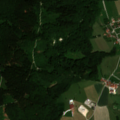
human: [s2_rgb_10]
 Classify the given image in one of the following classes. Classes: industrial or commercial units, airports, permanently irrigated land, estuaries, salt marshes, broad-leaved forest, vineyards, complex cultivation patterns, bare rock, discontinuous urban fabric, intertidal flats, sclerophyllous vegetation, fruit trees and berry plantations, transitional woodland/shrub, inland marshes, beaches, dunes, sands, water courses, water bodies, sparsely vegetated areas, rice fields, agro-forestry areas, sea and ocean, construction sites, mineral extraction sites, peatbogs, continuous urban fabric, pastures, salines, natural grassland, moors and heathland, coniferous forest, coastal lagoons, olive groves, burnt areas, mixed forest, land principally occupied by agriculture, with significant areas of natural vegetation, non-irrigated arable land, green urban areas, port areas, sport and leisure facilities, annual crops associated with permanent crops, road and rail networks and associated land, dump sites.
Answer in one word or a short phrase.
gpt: discontinuous urban fabric, sport and leisure facilities, non-irrigated arable land, pastures, coniferous forest, mixed forest